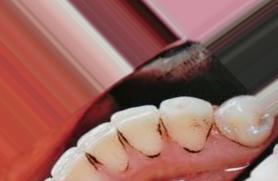
Condition: Tooth Discoloration